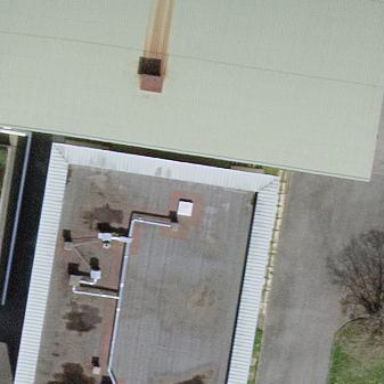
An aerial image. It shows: School building.